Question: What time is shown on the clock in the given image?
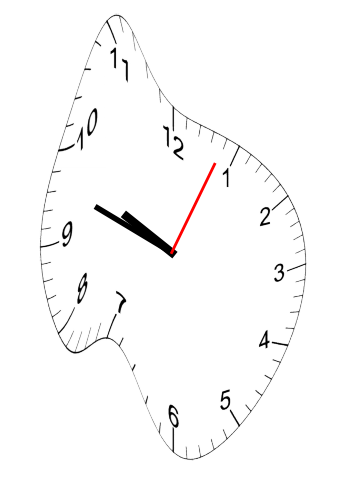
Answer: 09:48:04